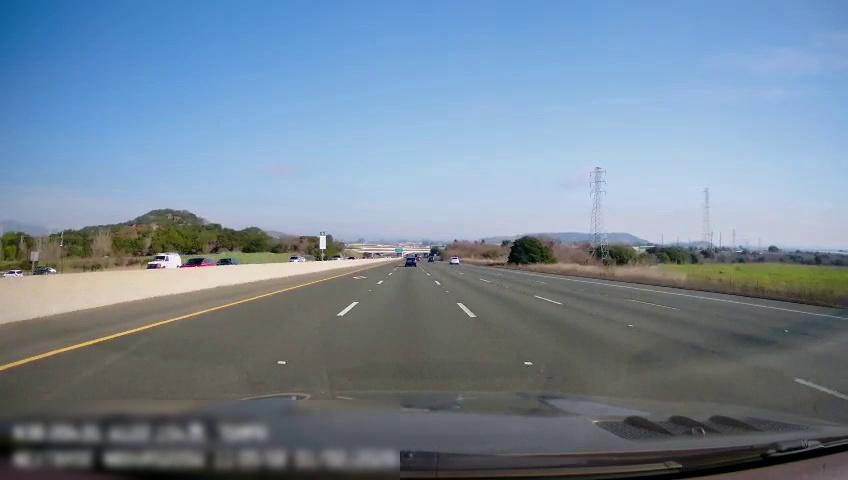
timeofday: Day
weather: Sunny
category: Drivable Space
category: Vehicles | Car
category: Vehicles | Truck
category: Vehicles | Car
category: Vehicles | Car
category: Vehicles | SUV
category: Lanes | Current Lane
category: Lanes | Alternate Lane
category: Lanes | Current Lane
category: Lanes | Alternate Lane
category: Lanes | Alternate Lane
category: Lanes | Alternate Lane
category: Traffic | Signs